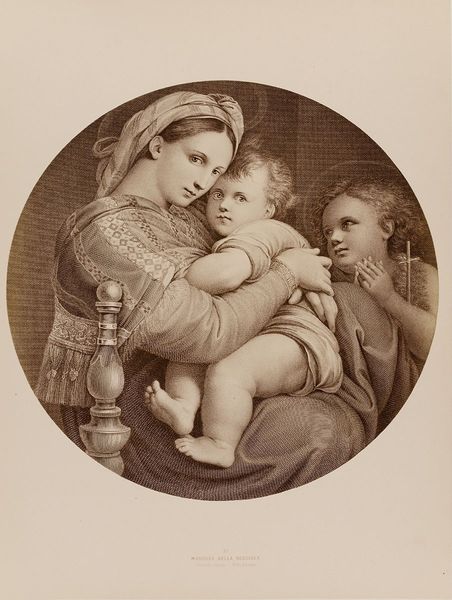
Titel: Madonna della Seggiola, Raffaello Sanzio - Pitti, Firenze
Künstler: Giacomo Brogi
Standort: Hamburg
Institution: Museum für Kunst und Gewerbe Hamburg
Schlagwörter: malerei, kind, foto, fotografie, photographie, photo, maria, madonna, jesuskind, albumin, christuskind, lichtbild, kunstgeschichte, bildwerke, angewandte und bildende kunst, hessische systematik, schwarzweißpositivverfahren, silbersalzverfahren, schwarzweißfotografie, reproduktionsfotografie, kunstreproduktion, reproduktionsphotographie, albuminpapier, seggiola